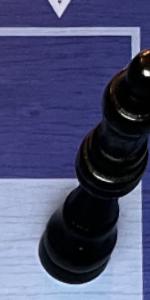
Label: Queen_Black